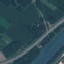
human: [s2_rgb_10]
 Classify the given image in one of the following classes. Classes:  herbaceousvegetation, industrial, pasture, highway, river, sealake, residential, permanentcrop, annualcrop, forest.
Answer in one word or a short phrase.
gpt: Highway